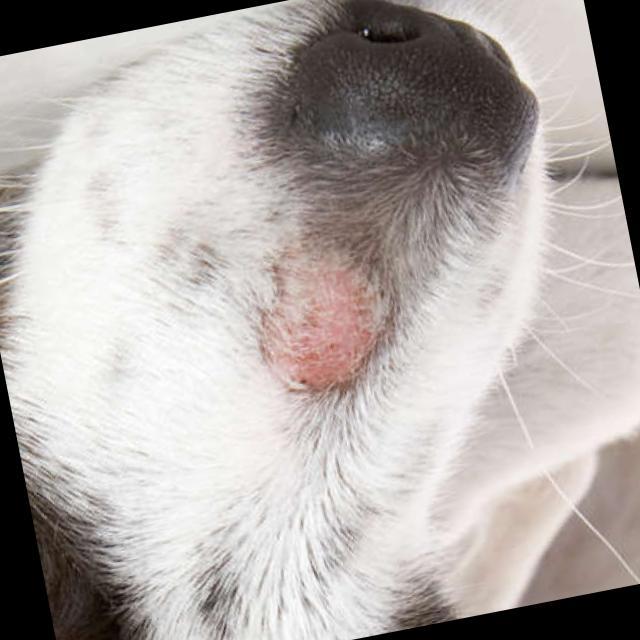
Canine fungal skin infection — characterized by alopecia, scaling, crusting, and circular lesions. Common agents include Malassezia and Candida species.